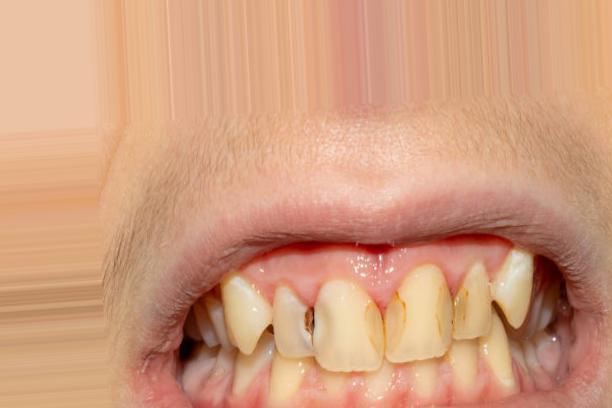
Condition: Caries